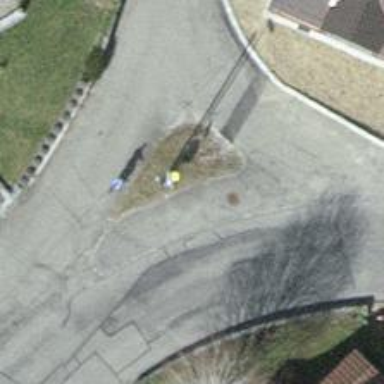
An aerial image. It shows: Post box.